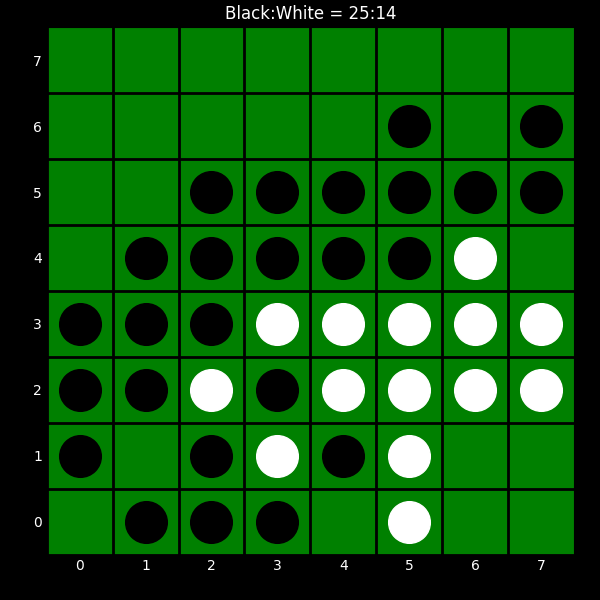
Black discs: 25
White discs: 14